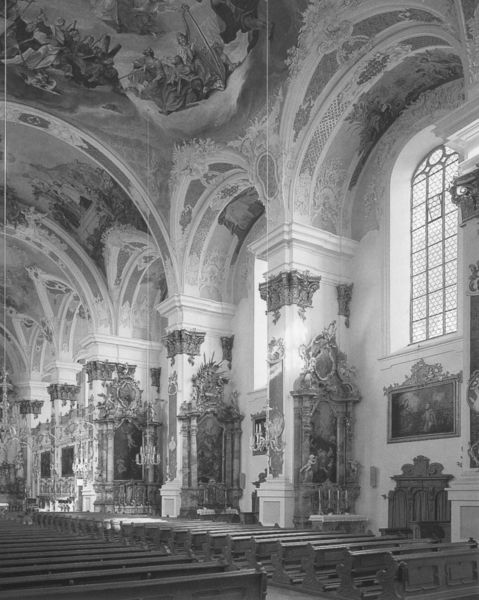
Titel: Studienkirche (Innenraum mit Blick auf die Seitenwand)
Künstler: Hans Alberthaler
Standort: Dillingen
Institution: Studienkirche
Schlagwörter: gemälde, schatten, weiß, menschen, fenster, glas, grau, holz, licht, marmor, pfeiler, schmuck, schwarz, säulen, malerei, ornament, kappen, architektur, barock, sockel, bild, innenraum, gitter, kirche, sonne, gold, decke, rokoko, wangen, bilder, bogen, süden, bank, saal, rundbogen, detail, verzierung, wandmalerei, kerze, kerzen, leuchter, stuck, lichteinfall, bemalt, foto, fotografie, photographie, bögen, gang, gewölbe, schwarzweiß, bleiglas, altar, bänke, hauptschiff, kapitelle, kapitell, photo, halbrund, wappen, kerzenleuchter, kirchenbank, kirchenschiff, mittelgang, kirchenbänke, mittelschiff, skulpturen, bestuhlung, kirchenraum, fresken, deckengemälde, fresko, harfe, bemalung, fassung, aufnahme, kandelaber, tonne, nischen, deckenmalerei, barok, hallenkirche, kapellen, längsschiff, bankreihen, decken, ausstattung, südseite, altäre, seitenaltäre, altarbilder, deckenfresko, kreuzweg, seitenaltar, stichkappe, stichkappen, schmuckwerk, blaeiglas, kirchengestühl, ekirche, fensterdeckenbilder, althar, deckengemölde